The plot is a signal-to-image rendering of a rotating shaft's vibration measurement. What is the most likely rotor condition (normal, misalignment, unbalance, looseness)?
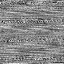
Answer: looseness